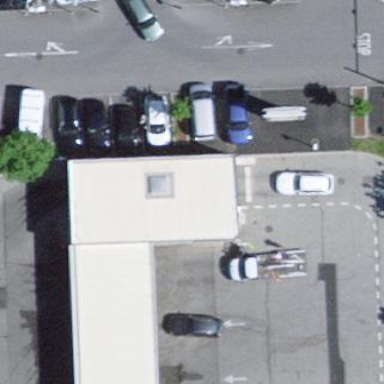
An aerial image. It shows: Car wash facility located inside building.